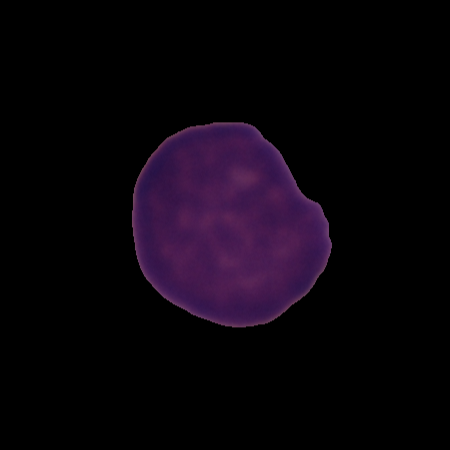
Label: cancer